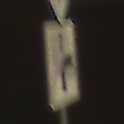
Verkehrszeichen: VerlaufVorfahrtsstrasse8
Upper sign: Vorfahrtsstrasse
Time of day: Midday
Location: Outdoor (Urban)
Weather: Clear
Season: NotSpecified
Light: Natural